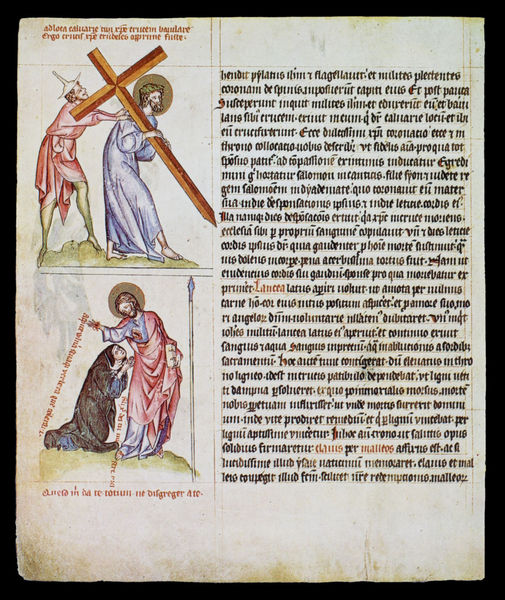
Titel: Passional der Kunigunde von Böhmen
Institution: Prag, Nationalbibliothek
Schlagwörter: blau, mann, grün, frau, hut, schwarz, rot, tragen, bild, rechts, engel, schrift, bilder, zwei, figuren, lanze, inschrift, blut, buch, kreuz, links, seite, text, knien, beschriftung, beten, buchseite, pergament, heiligenschein, christus, jesus, ostern, leiden, jünger, maria, magdalena, fraktur, auferstehung, historisch, latein, helfer, passion, spalte, vergebung, kreuzweg, simeon, simon, sünderin, esus